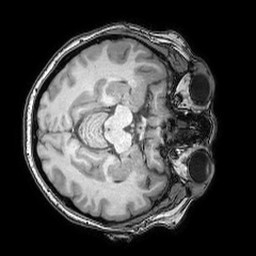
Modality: T1w
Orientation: axial
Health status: ill
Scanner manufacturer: philips
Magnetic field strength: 3 T
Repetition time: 0.007 s
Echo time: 0.0035 s